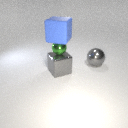
large gray metal cube in front of large gray metal sphere